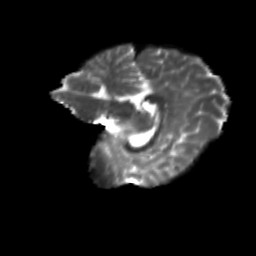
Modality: T2w
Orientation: sagittal
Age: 12
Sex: female
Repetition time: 9.512 s
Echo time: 0.089 s